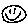
Label: smiley face